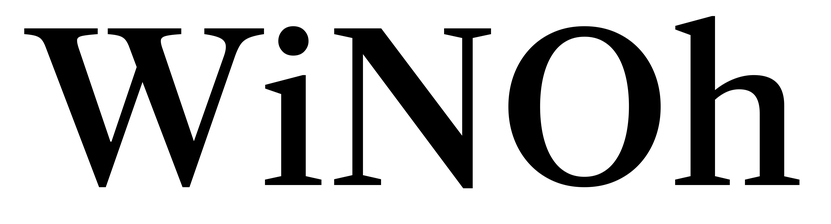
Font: LibreCaslonText_Medium